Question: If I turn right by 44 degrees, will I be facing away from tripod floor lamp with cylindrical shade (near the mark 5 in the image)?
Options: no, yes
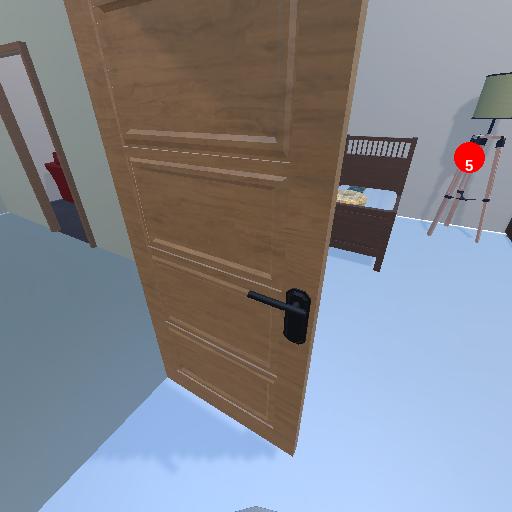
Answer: no